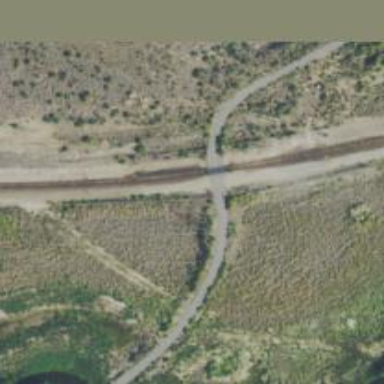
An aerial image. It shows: Level railway crossing.